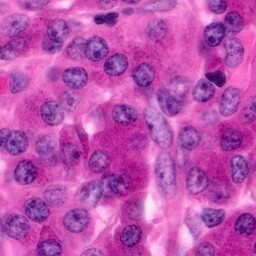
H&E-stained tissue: Pancreatic